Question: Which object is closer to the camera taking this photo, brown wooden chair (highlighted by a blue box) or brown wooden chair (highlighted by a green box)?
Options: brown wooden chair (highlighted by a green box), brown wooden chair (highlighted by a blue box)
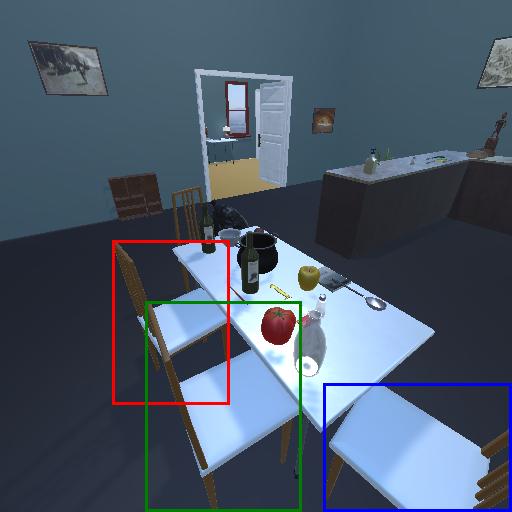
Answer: brown wooden chair (highlighted by a green box)